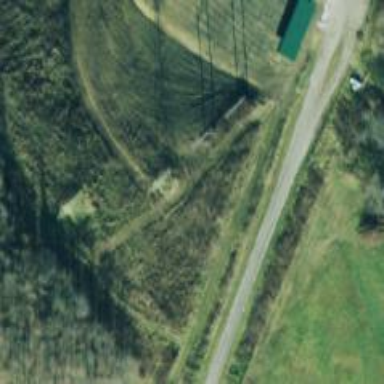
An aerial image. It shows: Lattice structure tower.